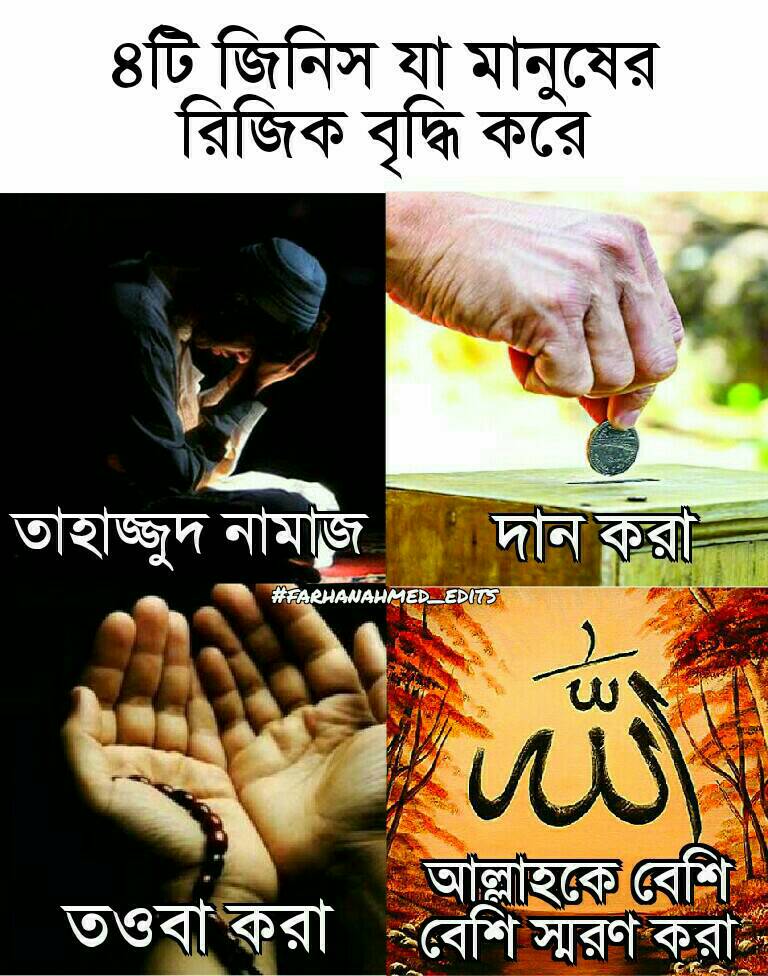
Text: ৪টি জিনিস যা মানুষের রিজিক বৃদ্ধি করে তাহাজ্জুদ নামাজ দান করা তওবা করা আল্লাহকে বেশি বেশি স্মরণ করা
Label: Non Hate